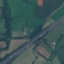
Land use / land cover: Highway